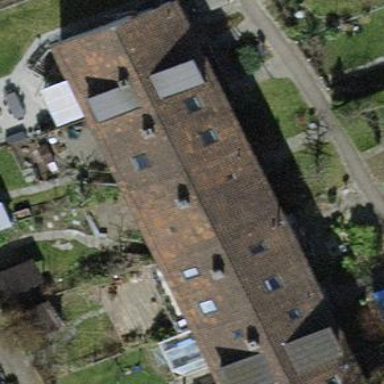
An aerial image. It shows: House with tiled roof.